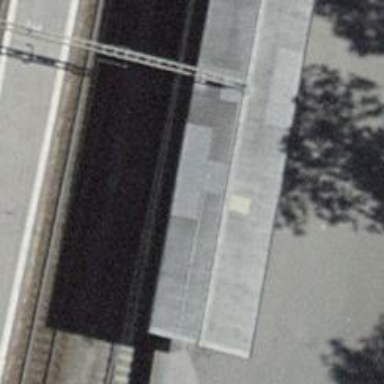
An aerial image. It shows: Railway switch.